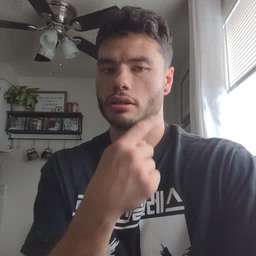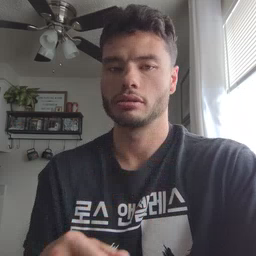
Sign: hear